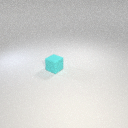
small cyan rubber cube